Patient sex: M
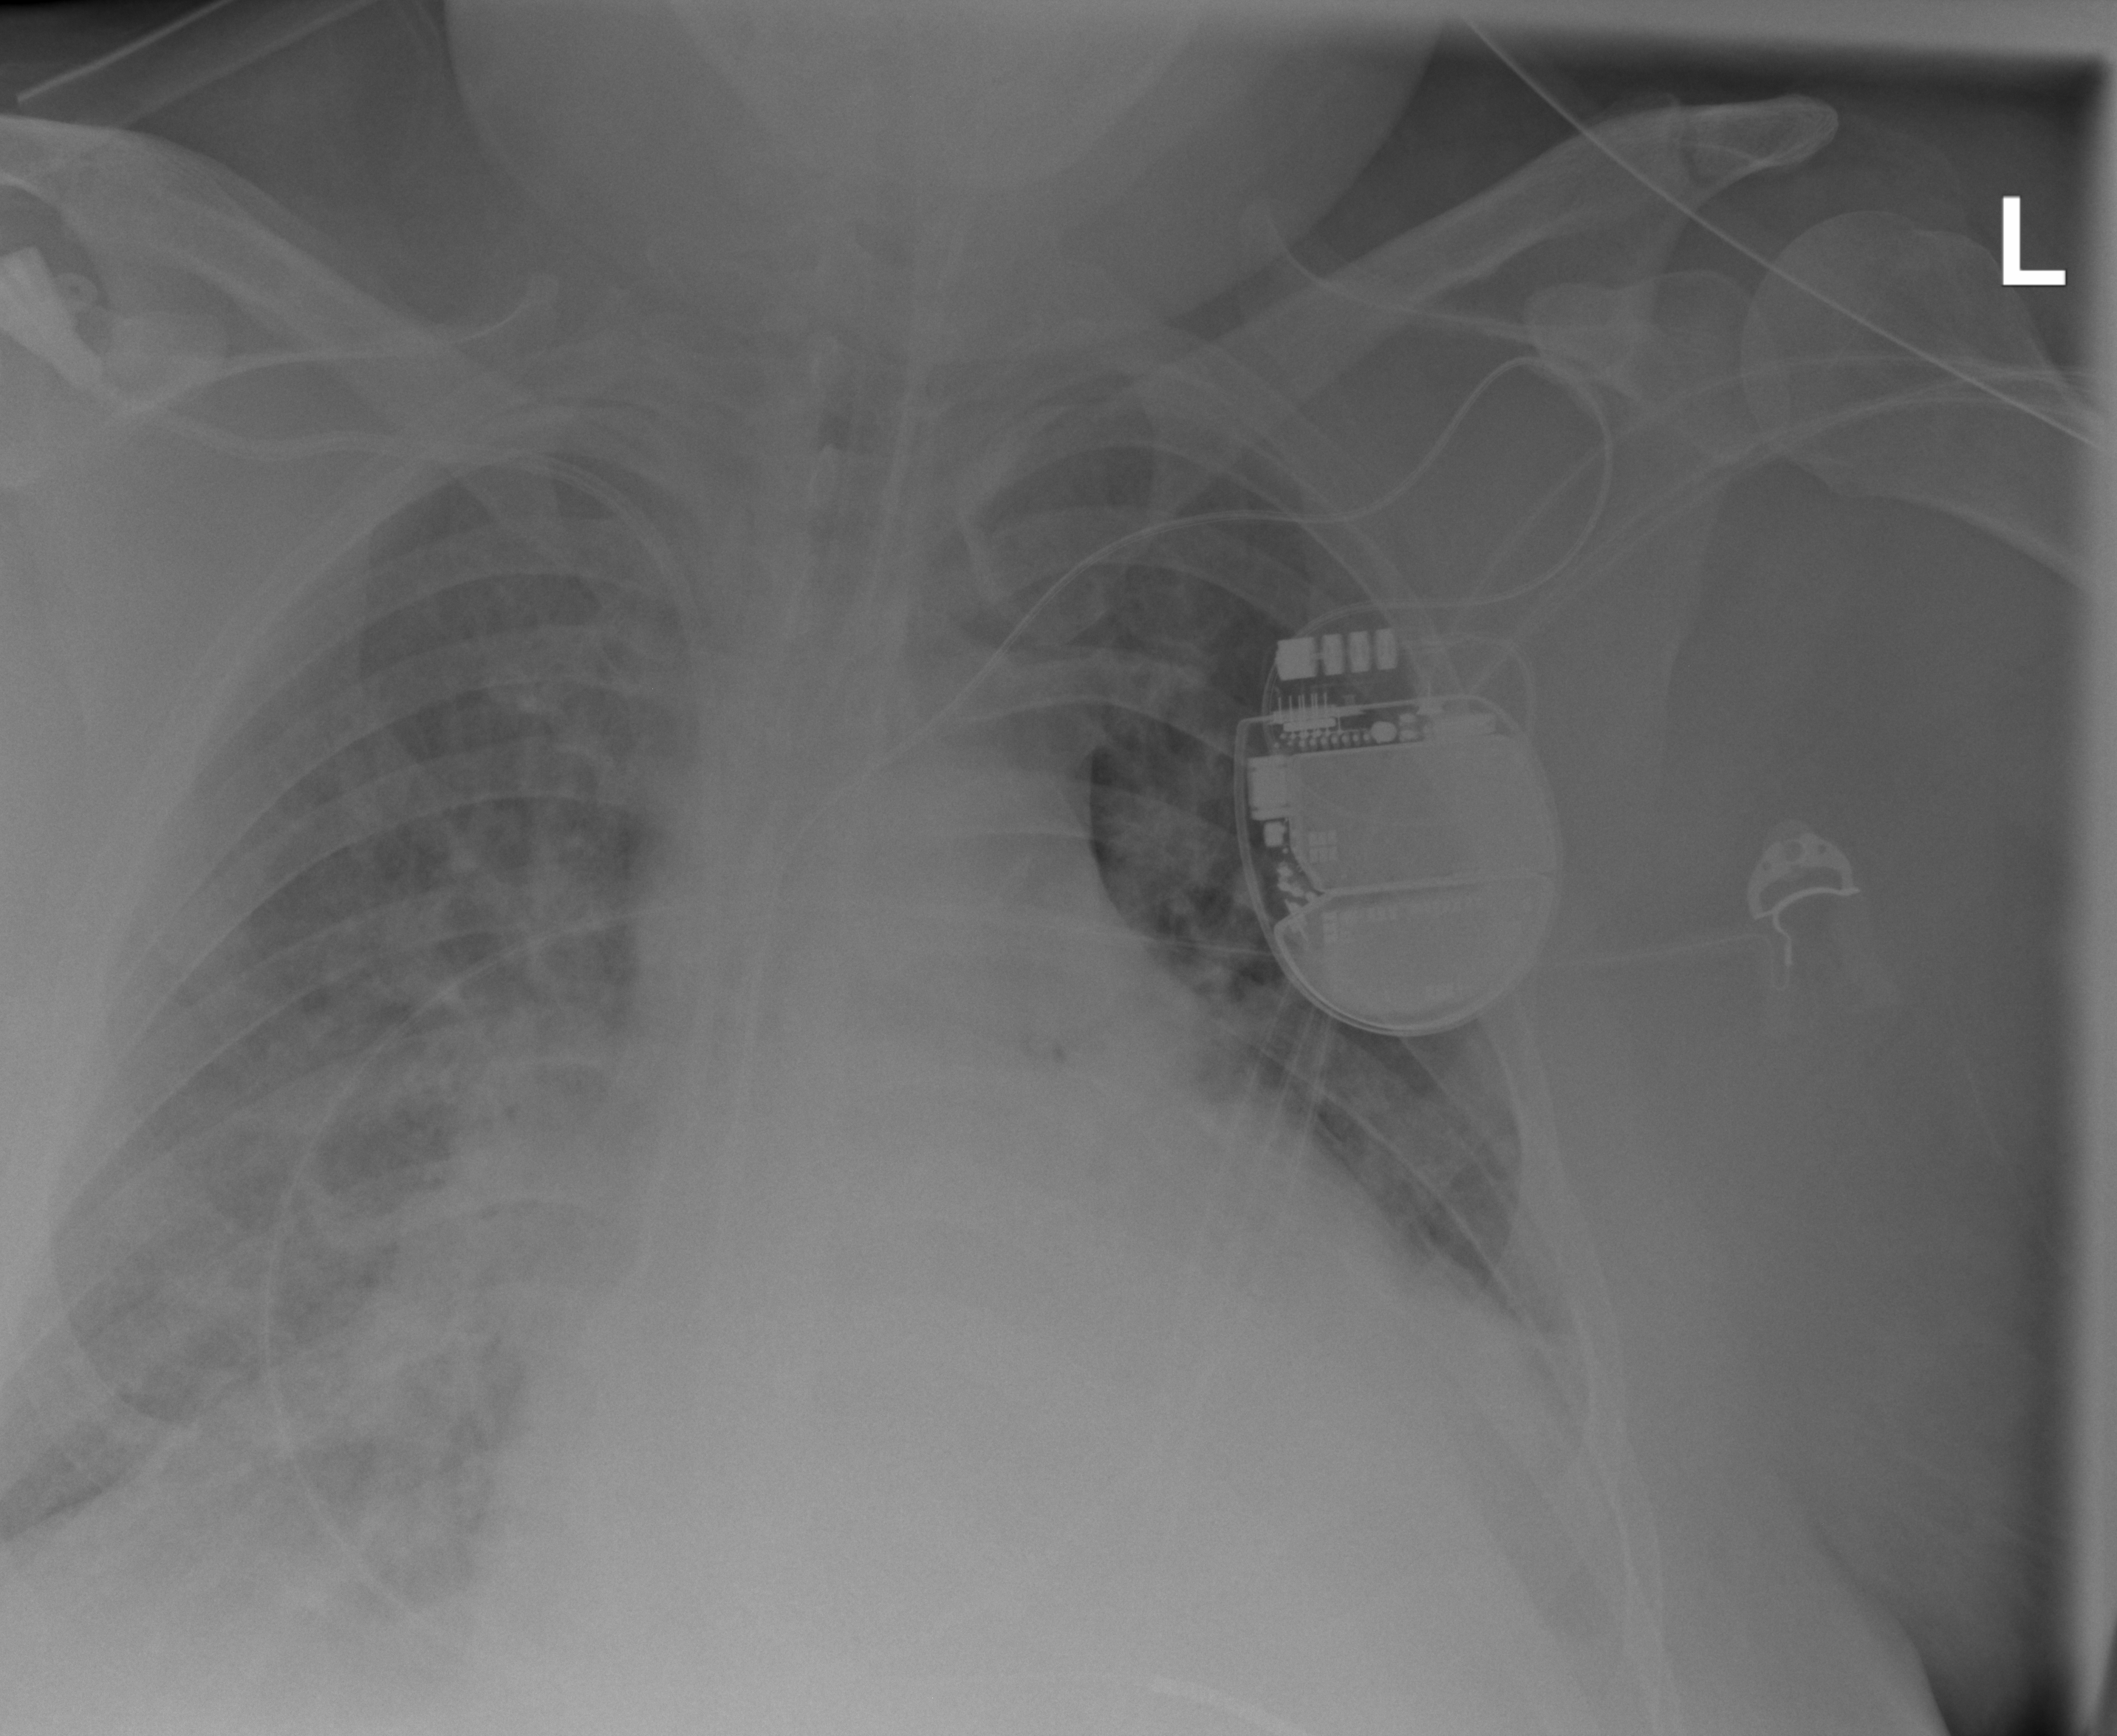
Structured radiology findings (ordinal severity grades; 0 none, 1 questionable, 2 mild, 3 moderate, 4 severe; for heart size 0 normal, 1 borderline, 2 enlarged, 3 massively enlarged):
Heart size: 2
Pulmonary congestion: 2
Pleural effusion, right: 2
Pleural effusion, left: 2
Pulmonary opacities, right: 3
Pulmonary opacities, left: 2
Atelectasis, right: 2
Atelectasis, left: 2